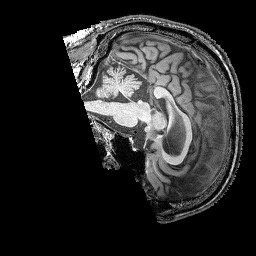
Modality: T1w
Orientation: sagittal
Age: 54
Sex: male
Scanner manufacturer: siemens
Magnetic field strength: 3 T
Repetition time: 2.25 s
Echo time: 0.00415 s